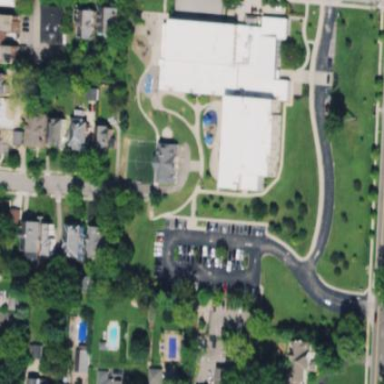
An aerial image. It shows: School.